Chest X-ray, PA view. Patient: 56 years old, sex M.
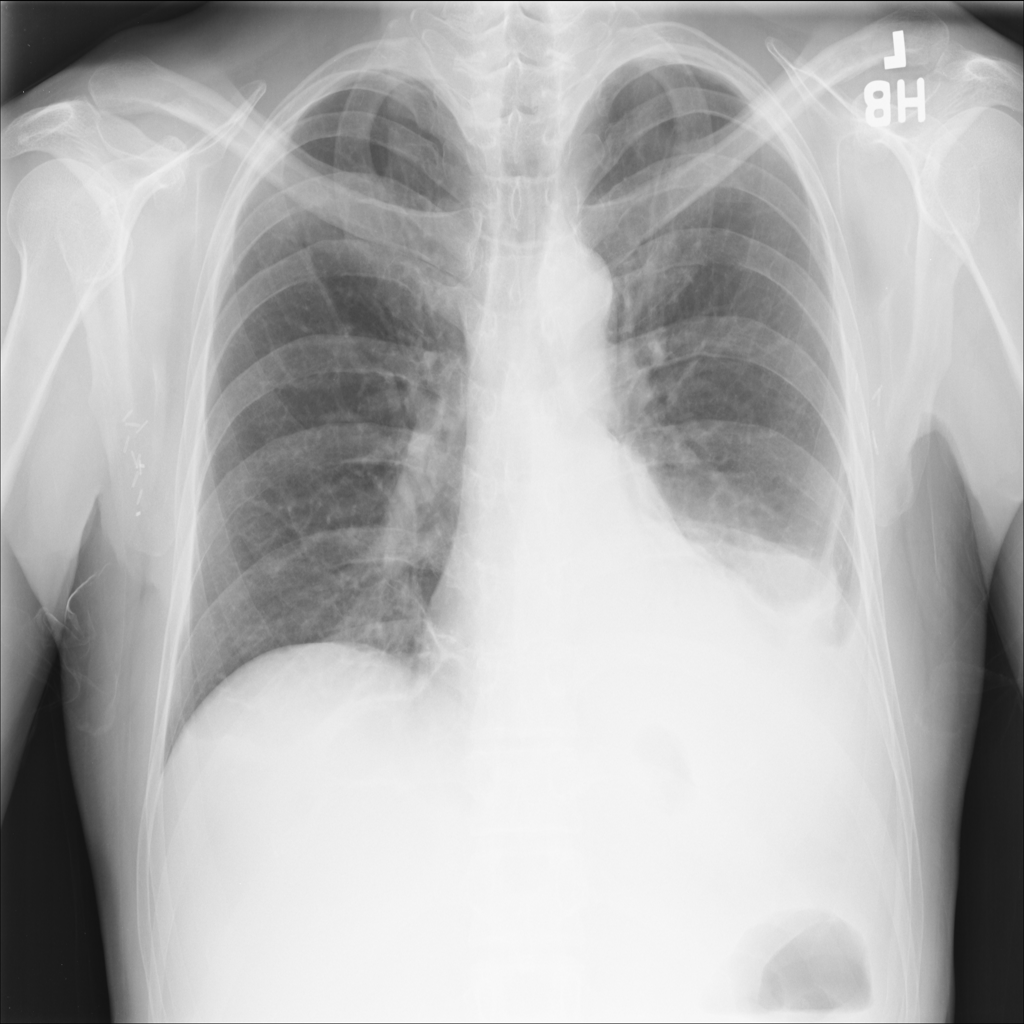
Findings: Consolidation, Effusion